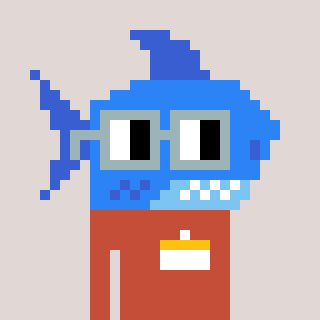
a pixel art character with square dark gray glasses, a shark-shaped head and a rust-colored body on a warm background